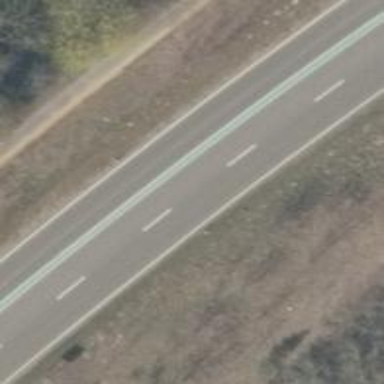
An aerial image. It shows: Asphalt trunk highway.